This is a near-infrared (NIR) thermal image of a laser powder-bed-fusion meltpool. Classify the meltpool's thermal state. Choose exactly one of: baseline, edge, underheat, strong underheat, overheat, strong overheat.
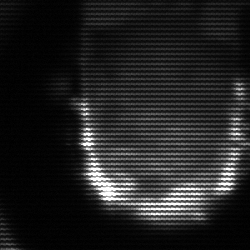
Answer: baseline